Question: I am trying to plot a density line with and want to shade or fill only the area associated with the 95% of the x axis. I am trying to follow answers given in the attached answers, but non of them talk about shading an area when we are plotting more than one distributions at the same time with a grouping factor. In this case the grouping factor is the different central electrodes ("Fz", "Cz, "Pz"). I am trying to visualise something similar to the highest density interval, or the area under the curve comprising between percentile 5 and 95.
<URL>
<URL>
My data looks something like this:
'''
> head(dframe1)
x y Electrode
1 1.571296 <PHONE> Fz
2 1.576496 <PHONE> Fz
3 1.581697 <PHONE> Fz
4 1.586897 <PHONE> Fz
5 1.592098 <PHONE> Fz
6 1.597298 <PHONE> Fz
'''
And at the moment the code I am using to plot the distributions by group in ggplot looks like this:
'''
p1 <- ggplot(data = dframe1, mapping = aes(x = x, y = y)) +
geom_density_line(stat = "identity", size=.5, alpha=0.3, aes(color=Electrode, fill=Electrode)) +
scale_fill_discrete(breaks=c("Fz","Cz","Pz")) +
guides(colour = FALSE) +
geom_vline(xintercept = 0) +
xlab("values") +
xlim(-2, 10) +
ylab("density") +
ylim(0, .7) +
theme(axis.text=element_text(size=12),
axis.title=element_text(size=16),
plot.title = element_text(size=18)) +
labs(title="Interval")
'''
I sketched something similar to what I am looking for:

Of course I could use bayestestR HDI standard output but I prefer the ggplot aesthetic and flexibility.
Any help will be much appreciated.
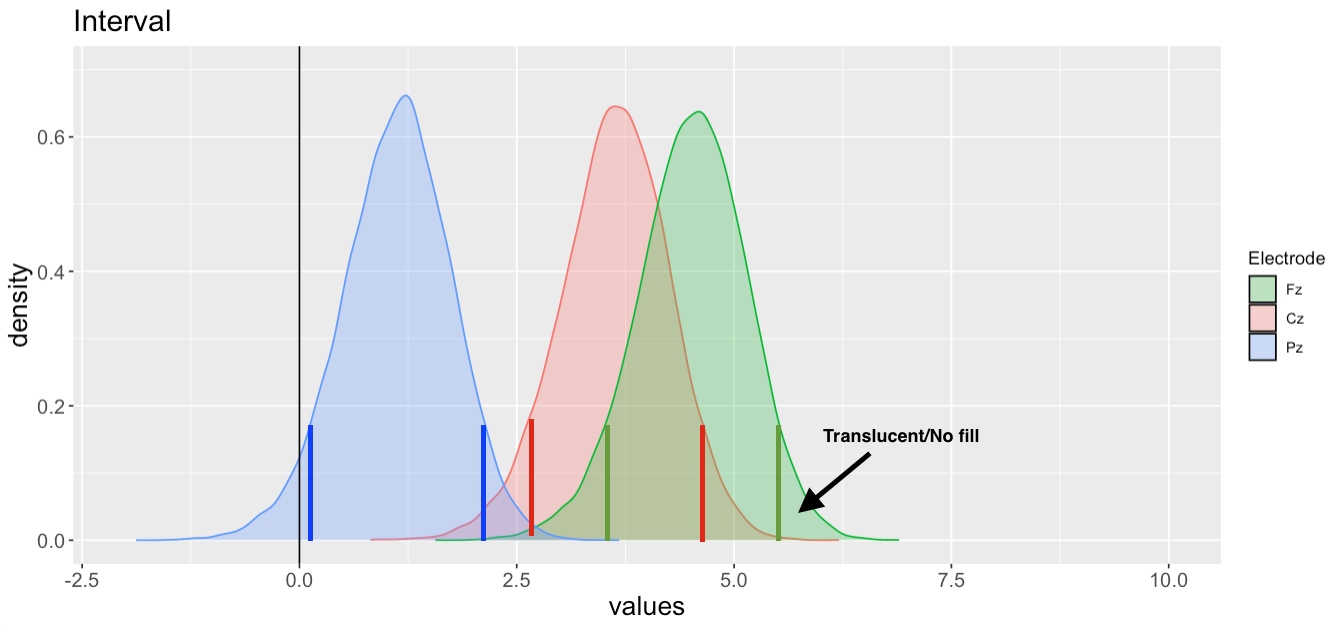
Answer: Since you need to do some maths on the density curves to work out where the 95% intervals are, it is best to do this ggplot. I often find that people run into problems because they try to get ggplot to do too much of their data wrangling and summarizing. It is often easier to work out what you want to plot, then plot it.
In your case, your x and y co-ordinates already represent densities. For each Electrode, you just need to create a logical vector that tells you when the integral of the density is between 0.025 and 0.975, so that you can easily subset out the 95% confidence interval. You can do that using the split-aplly-bind method like this:
'''
densdf <- do.call(rbind, lapply(split(dframe1, dframe1$Electrode), function(z)
{
integ <- cumsum(z$y * mean(diff(z$x)))
CI <- integ > 0.025 & integ < 0.975
data.frame(x = z$x, y = z$y, Electrode = z$Electrode[1], CI = CI)
}))
'''
Now we are ready to plot:
'''
ggplot(data = densdf, mapping = aes(x = x, y = y)) +
geom_area(data = densdf[densdf$CI,],
aes(fill = Electrode, color = Electrode),
outline.type = "full", alpha = 0.3, size = 1) +
geom_line(aes(color = Electrode), size = 1) +
scale_fill_discrete(breaks = c("Fz", "Cz", "Pz")) +
guides(colour = FALSE) +
geom_vline(xintercept = 0) +
geom_hline(yintercept = 0) +
lims(x = c(-2, 10), y = c(0, 0.7)) +
labs(title = "Interval", x = "values", y = "density") +
theme_bw() +
theme(axis.text = element_text(size = 12),
axis.title = element_text(size = 16),
plot.title = element_text(size = 18))
'''
<URL>